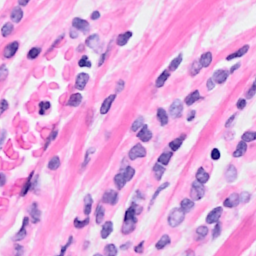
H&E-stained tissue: Breast